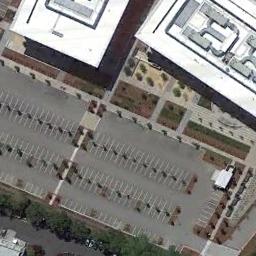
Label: parking_lot